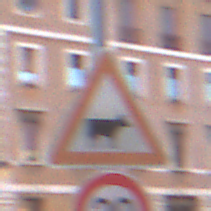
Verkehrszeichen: ViehtriebLinks
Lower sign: Geschwindigkeit20
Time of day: SunriseSunset
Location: Outdoor (Urban)
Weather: Clear
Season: NotSpecified
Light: Natural